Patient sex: M
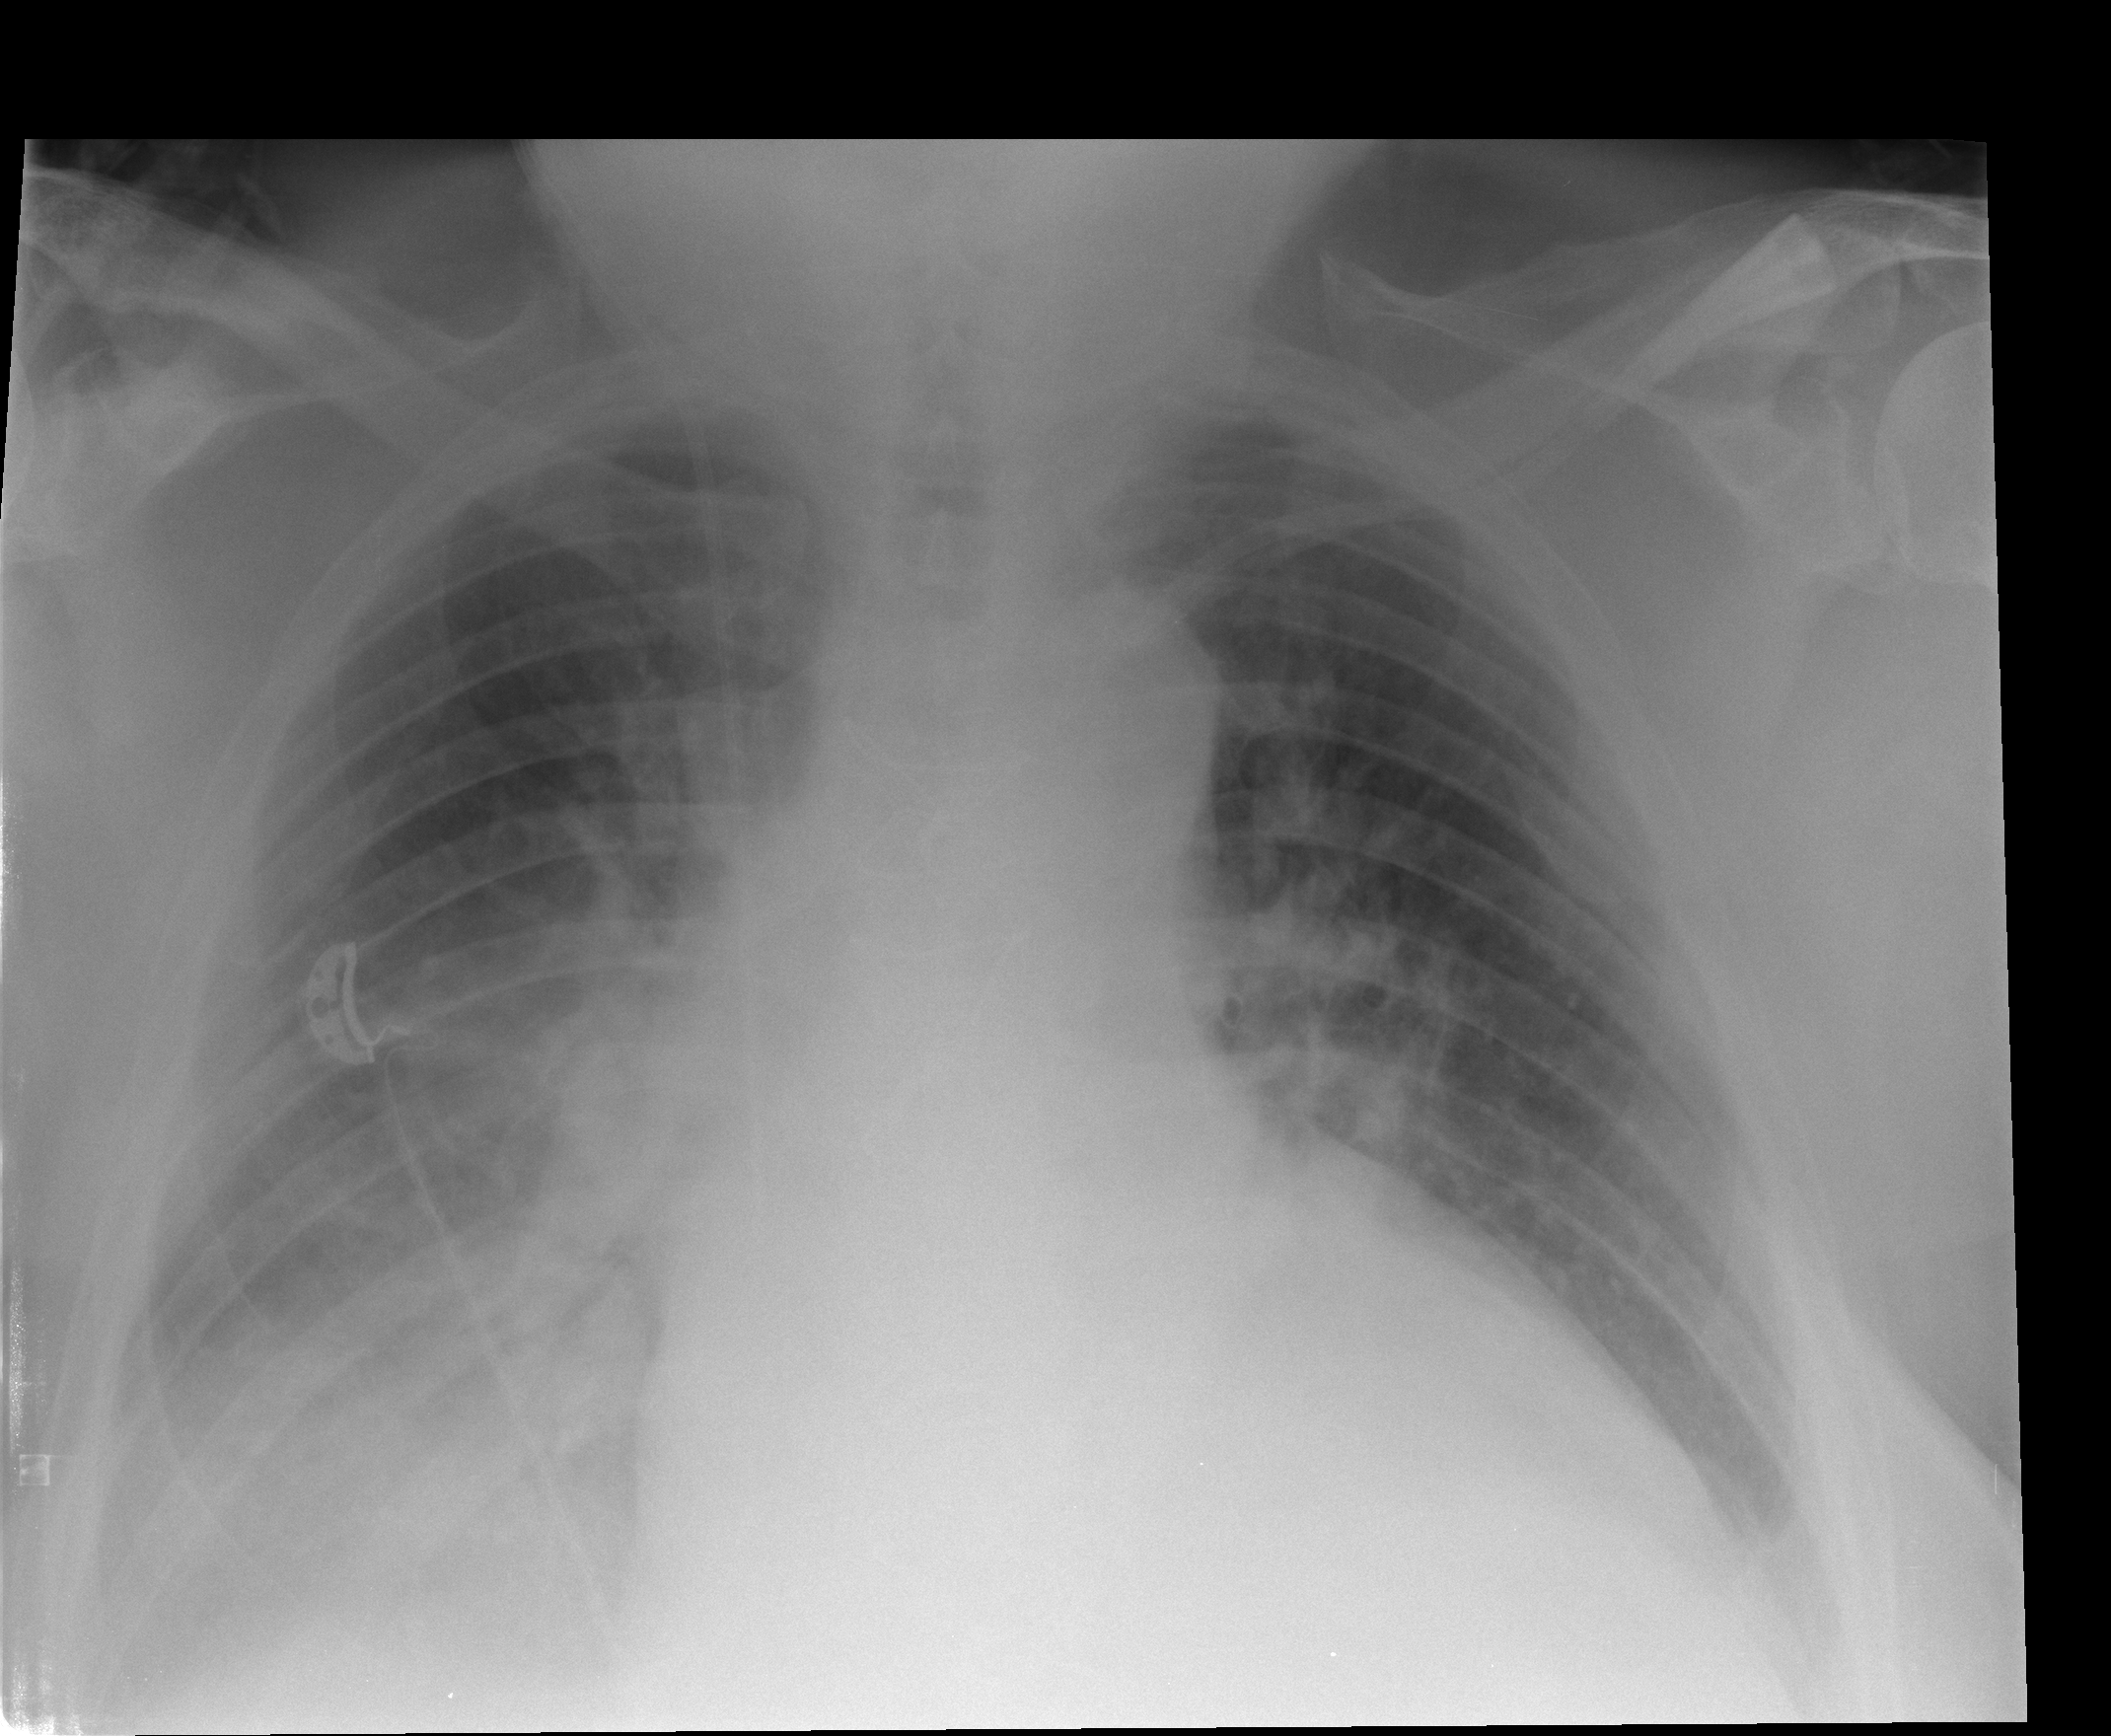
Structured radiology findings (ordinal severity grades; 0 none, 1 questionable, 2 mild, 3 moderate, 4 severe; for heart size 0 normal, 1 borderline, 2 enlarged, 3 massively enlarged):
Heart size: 2
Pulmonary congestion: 2
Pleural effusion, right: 2
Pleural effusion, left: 2
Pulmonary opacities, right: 0
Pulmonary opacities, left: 0
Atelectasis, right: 2
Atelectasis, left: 2